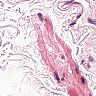
Metastatic tissue present: no